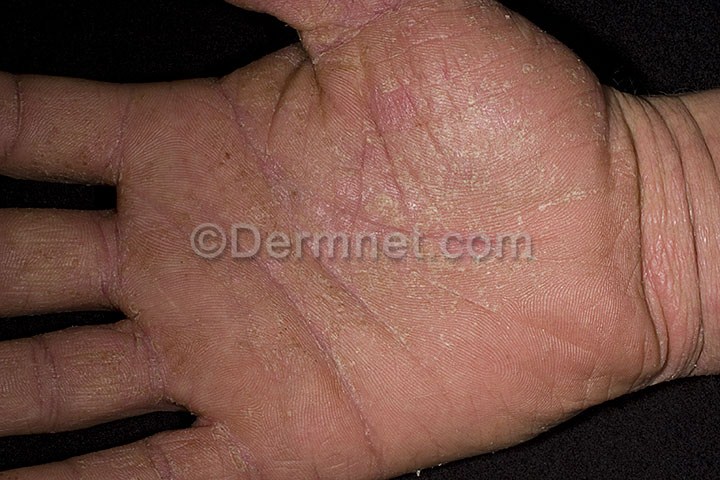
Disease: Psoriasis pictures Lichen Planus and related diseases